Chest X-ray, AP view. Patient: 65 years old, sex M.
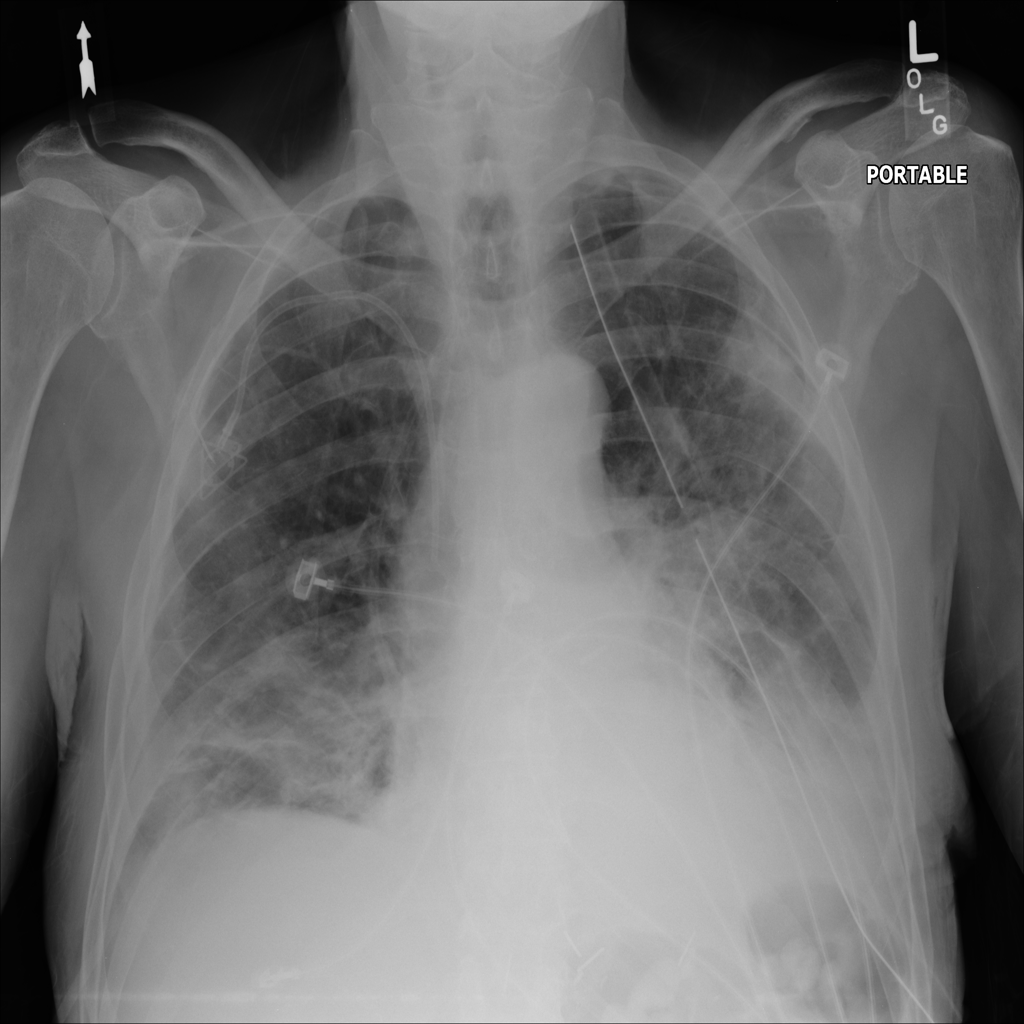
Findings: Atelectasis, Infiltration